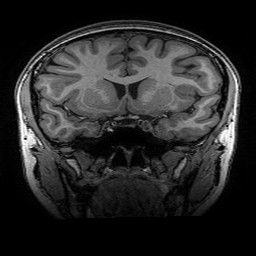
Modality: T1w
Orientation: sagittal
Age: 21
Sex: female
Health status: healthy
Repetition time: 2.53 s
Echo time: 0.0034 s